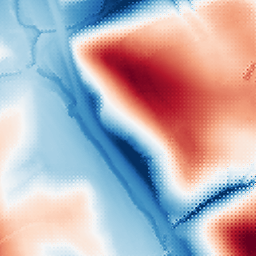
Category: multiscale
Decomposition family: dog
Decomposition parameters: sigma_low: 1
sigma_high: 50
Upsampling method: regularized
Upsampling parameters: scale: 2
lambda_reg: 0.1
Upsampling scale: 2